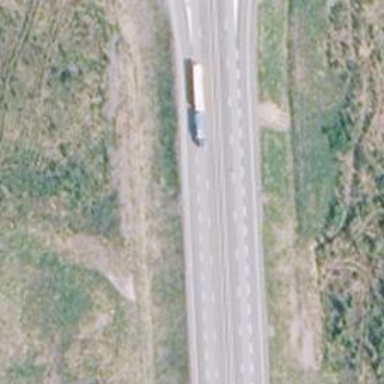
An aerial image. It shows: Motorway junction.